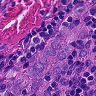
Metastatic tissue present: yes